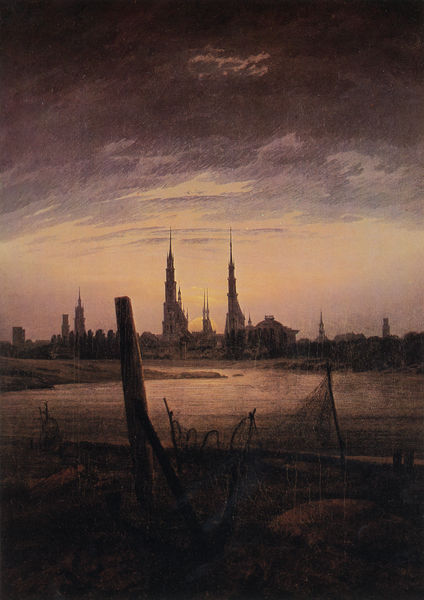
Titel: Stadt bei Mondaufgang
Künstler: Caspar David Friedrich
Standort: Winterthur
Institution: Museum Oskar Reinhart am Stadtgarten
Schlagwörter: blau, dunkel, gemälde, gewitter, himmel, meer, schatten, wasser, weiß, wolken, fluss, gelb, kirchturm, landschaft, ocker, see, stadt, ufer, abend, braun, grau, hell, hintergrund, holz, licht, nacht, paris, schwarz, gebäude, haus, rot, wolke, zaun, malerei, böse, stein, steine, dämmerung, erde, horizont, häuser, sonnenaufgang, spiegelung, stamm, weite, gewässer, kirche, sonne, dunkelheit, spitzen, pflanze, pflanzen, gotik, kontrast, rosa, boot, boote, kahn, stock, turm, deutschland, schiff, schiffe, düster, ansicht, biegung, fischer, netze, lila, sonnenuntergang, violett, landschaftsmalerei, monochrom, silhouette, hafen, masten, friedrich, romantik, untergang, unwetter, wetter, spitz, spiegeln, balken, bucht, silhouetten, pfosten, kirchen, kirchtürme, stadtansicht, hitler, penis, spitzweg, berlin, helligkeit, moschee, türme, dom, verbrannt, pfahl, flusslandschaft, violet, kathedrale, gotisch, romantisch, rötlich, anker, london, david, israel, stumpf, netz, gewölk, ros, sakralbau, fischernetze, schinkel, havel, hamburg, tprme, caspar, fischernetz, stadtsilhouette, new york, sock, spree, adolf, stadt am fluß, 19. jahrhundert, se, map1, architekturbild